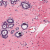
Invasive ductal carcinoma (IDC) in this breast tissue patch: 0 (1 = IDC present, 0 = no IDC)